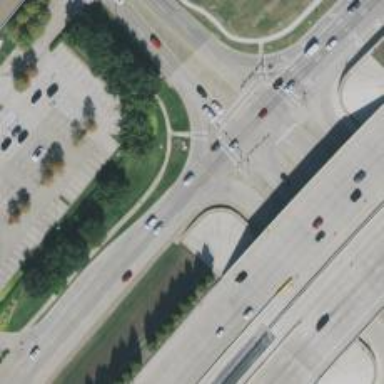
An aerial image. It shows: Secondary link road.